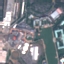
Land use / land cover: Industrial